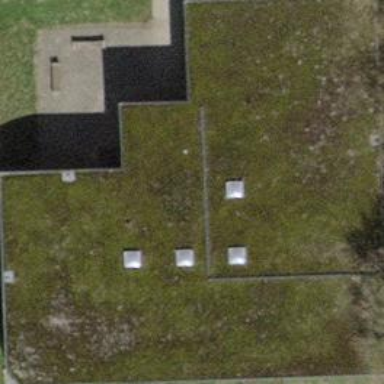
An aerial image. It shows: School building with flat roof.